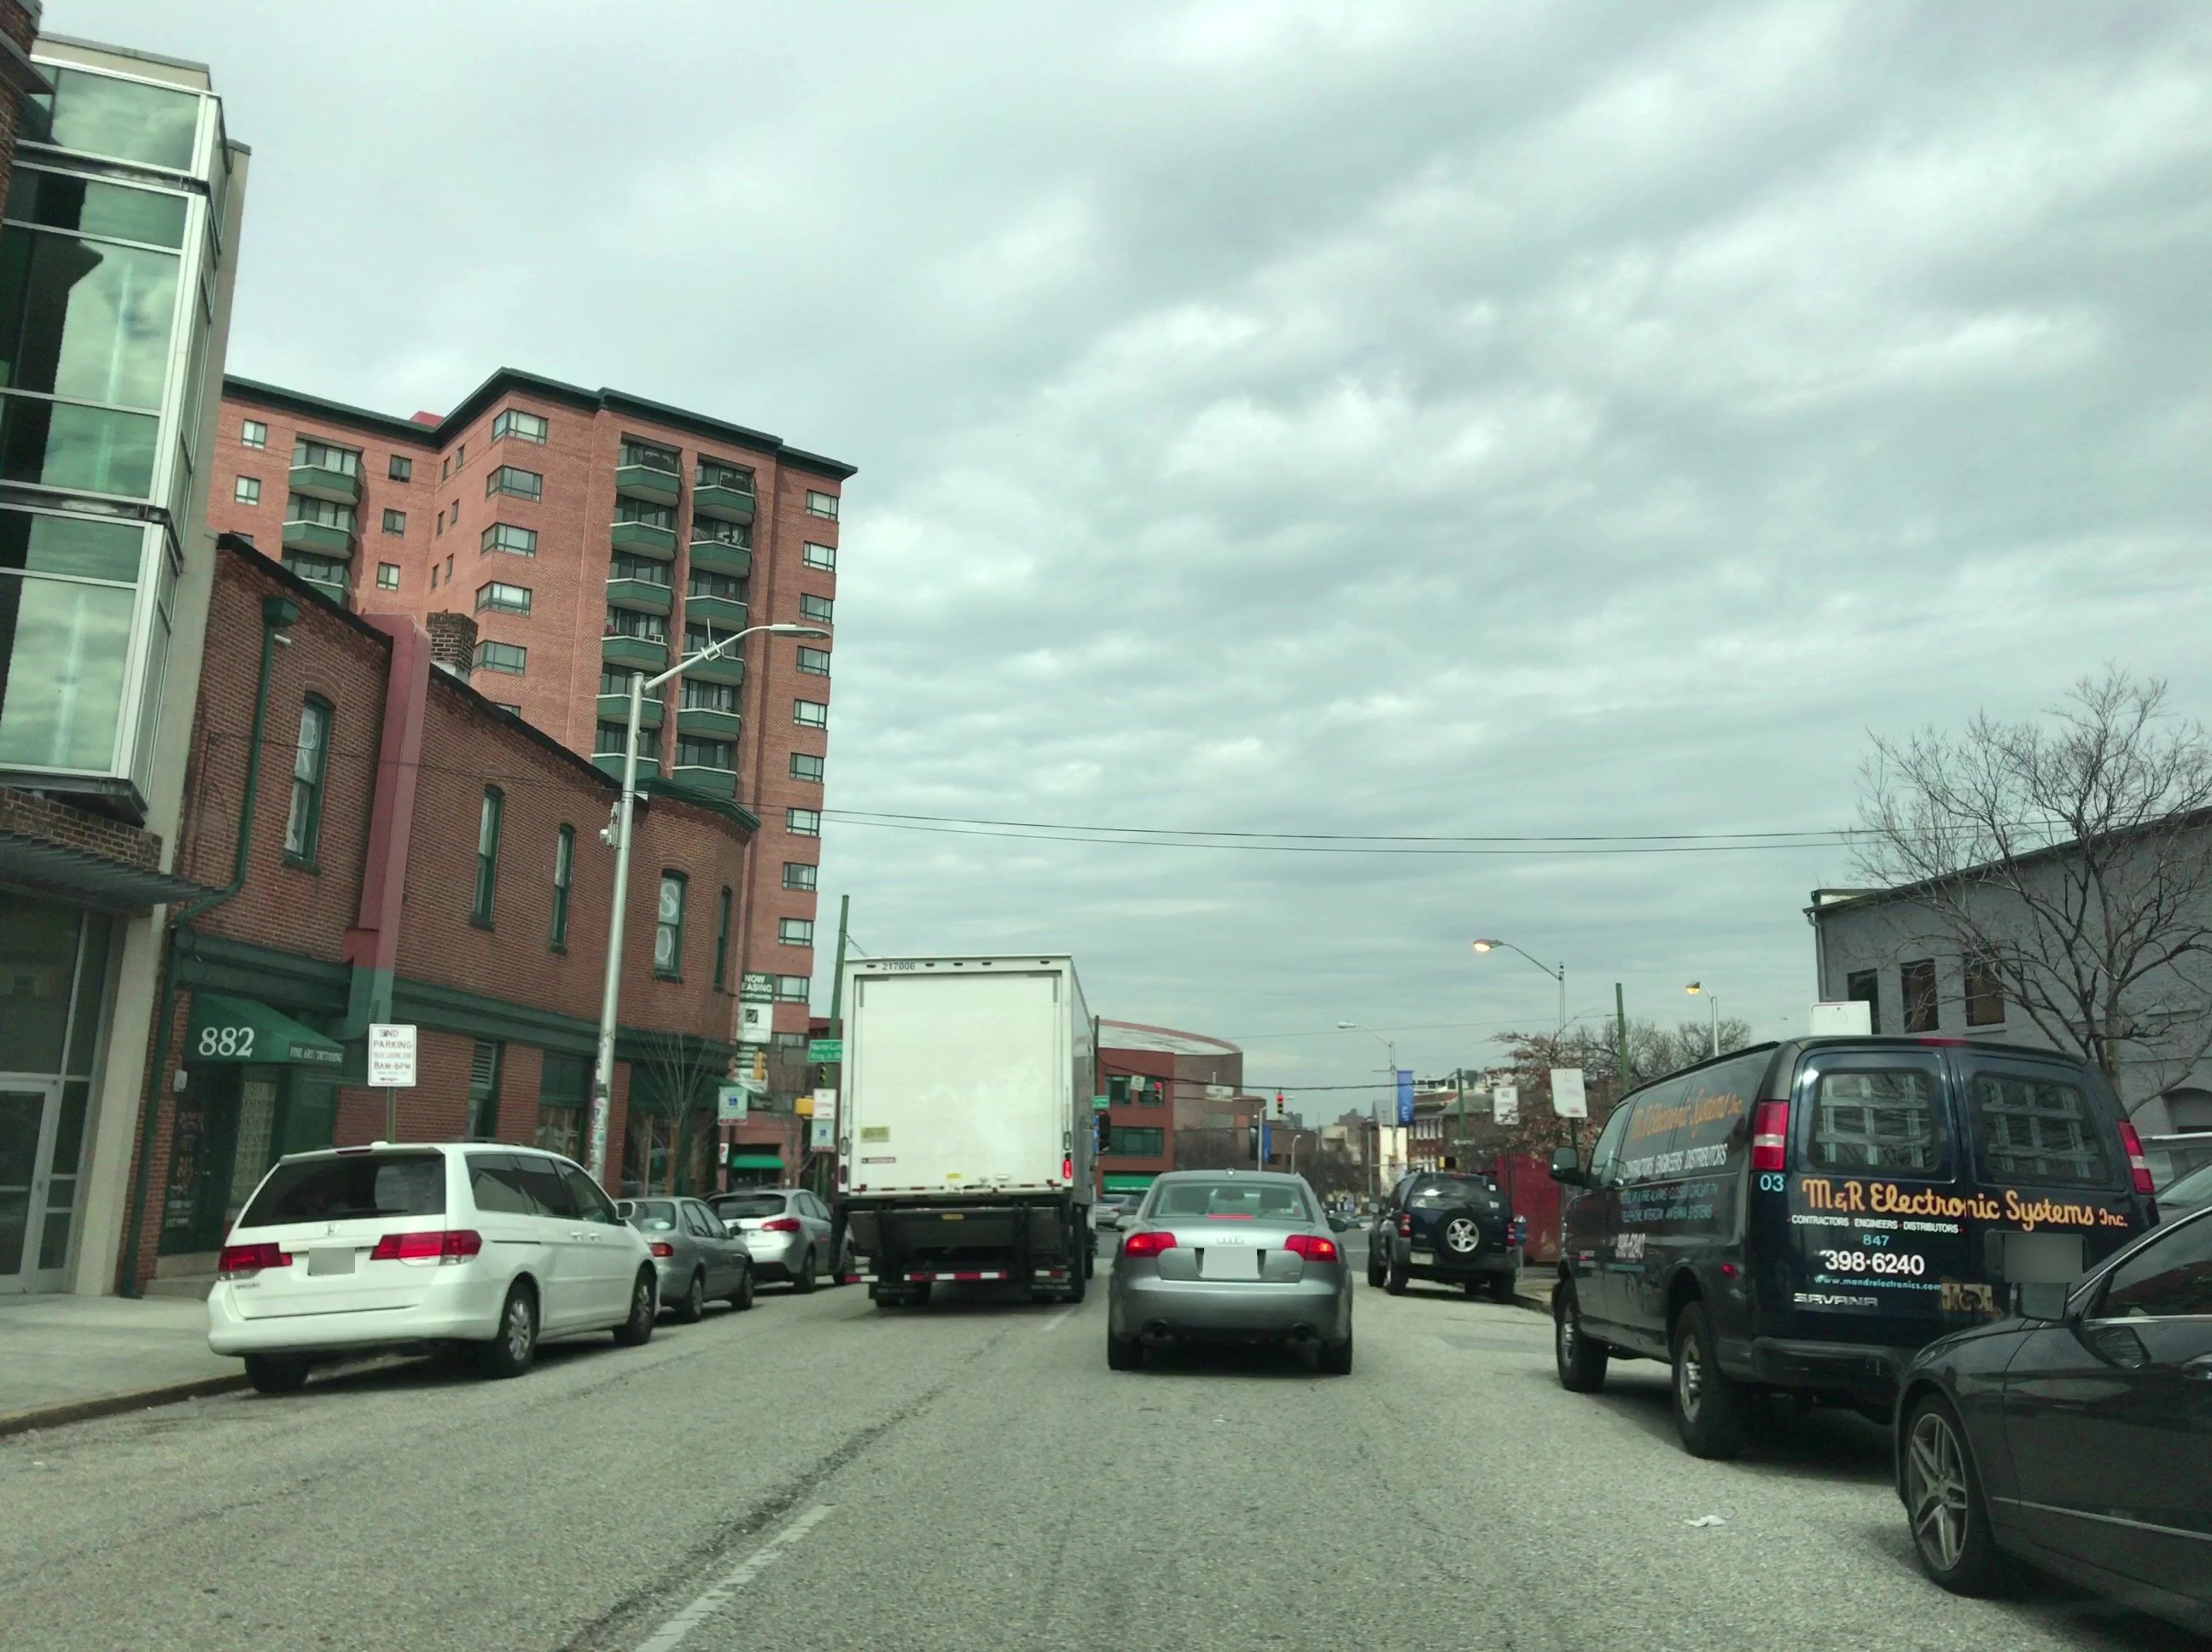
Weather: cloudy
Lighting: day
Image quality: good
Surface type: driving surface
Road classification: tertiary
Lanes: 2
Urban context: urban centre
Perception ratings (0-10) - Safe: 1.73, Lively: 3.73, Beautiful: 2.47, Boring: 4.05, Depressing: 4.61, Wealthy: 2.45